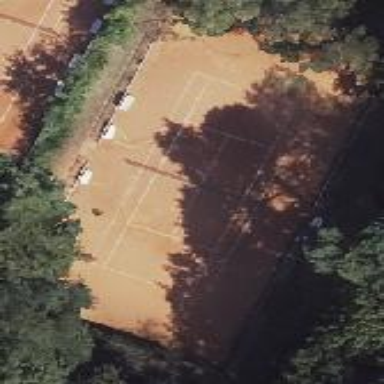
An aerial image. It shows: Tennis court on the leisure land pitch.